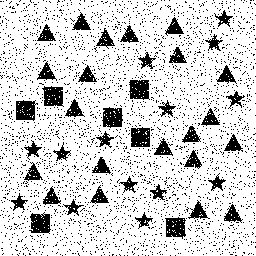
Squares: 7
Triangles: 21
Stars: 14
Total shapes: 42